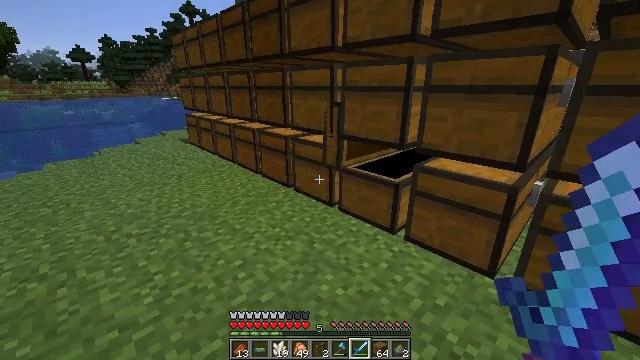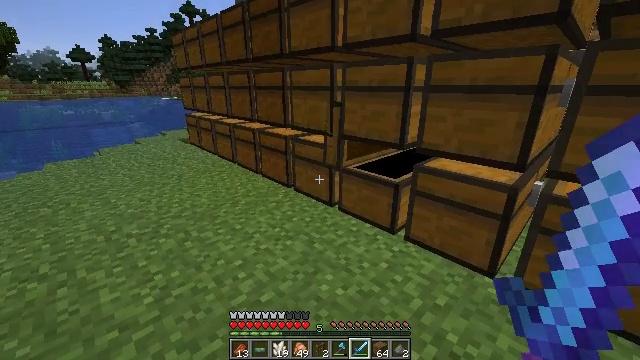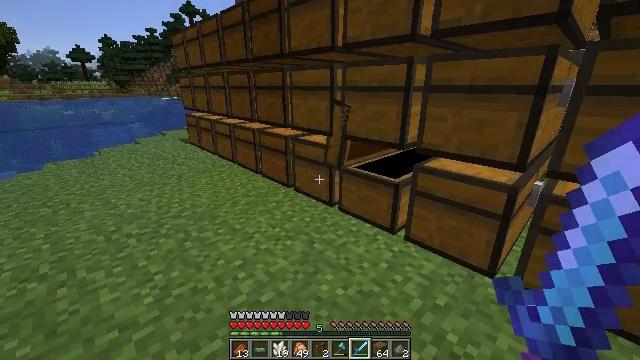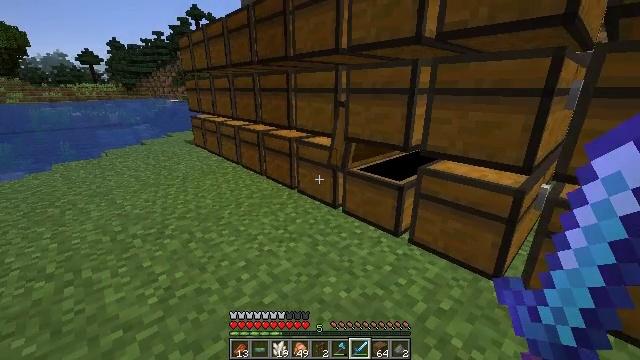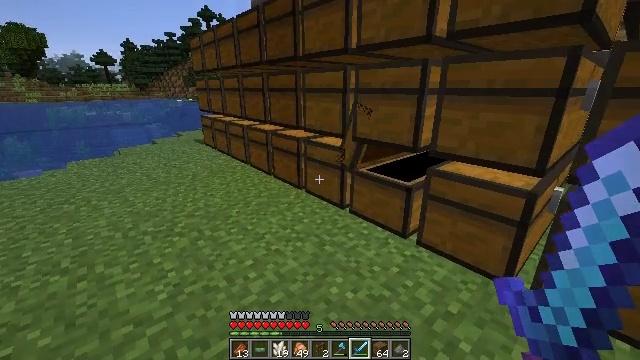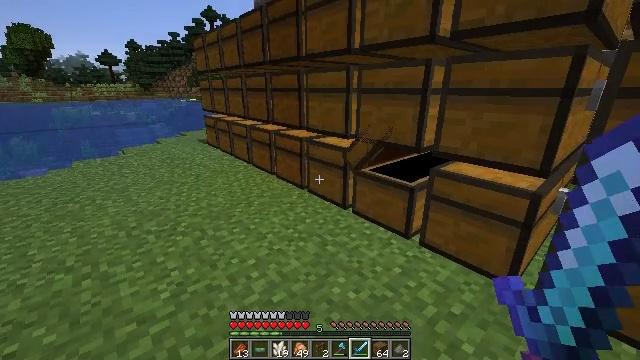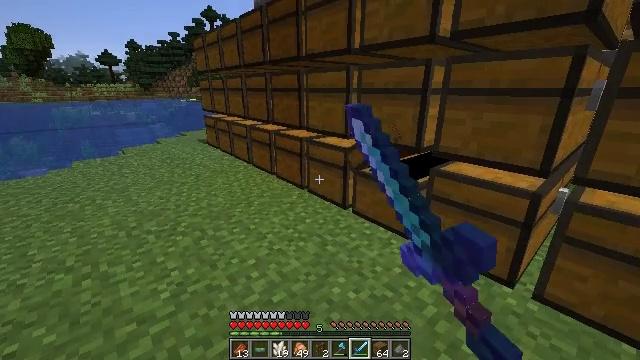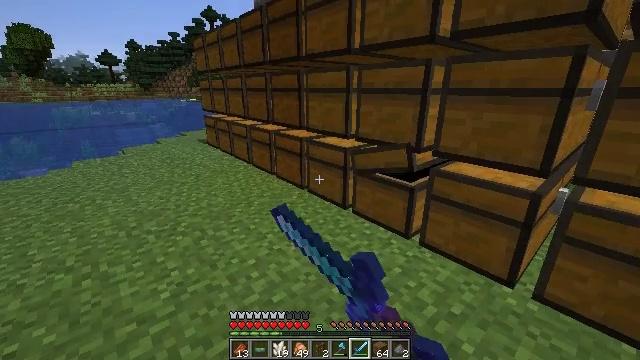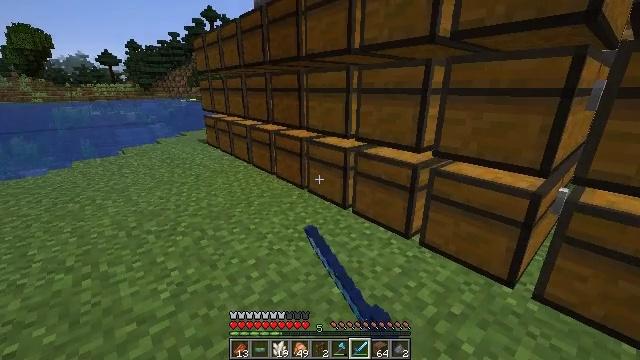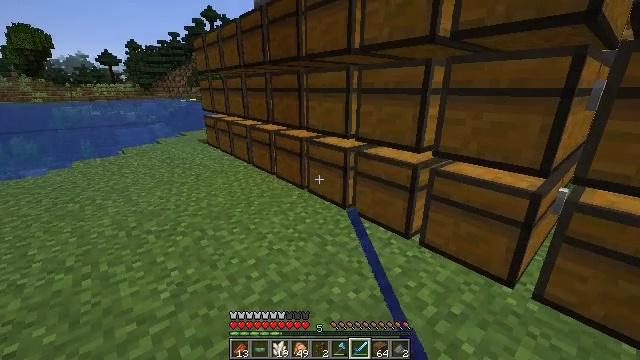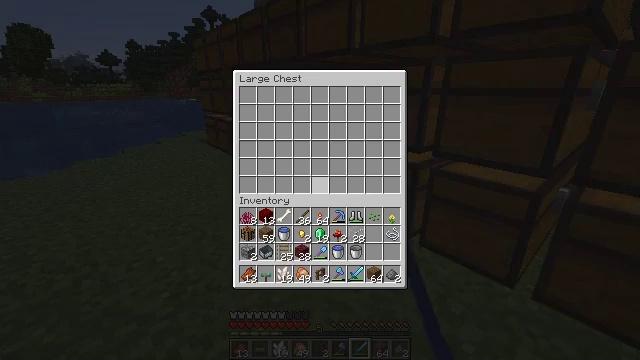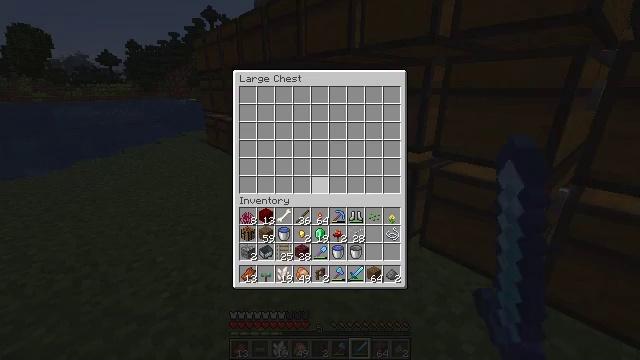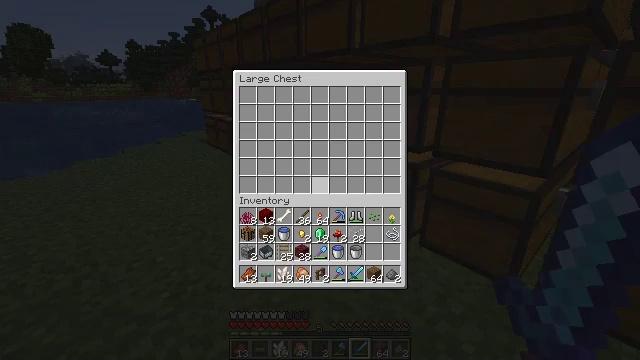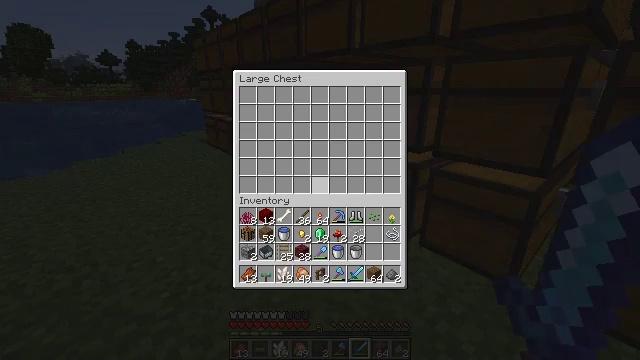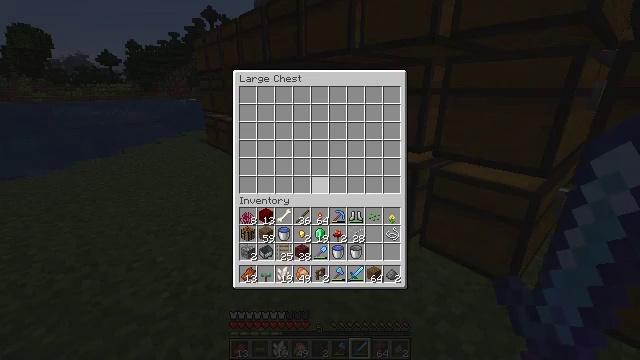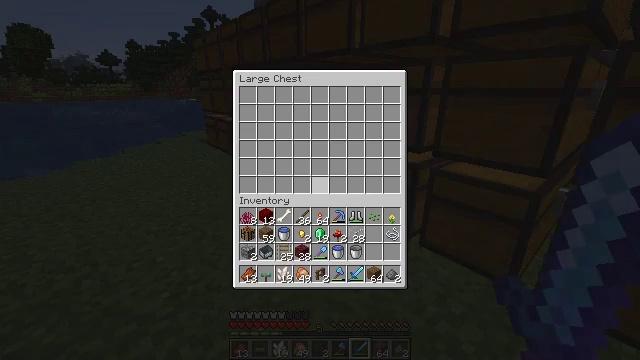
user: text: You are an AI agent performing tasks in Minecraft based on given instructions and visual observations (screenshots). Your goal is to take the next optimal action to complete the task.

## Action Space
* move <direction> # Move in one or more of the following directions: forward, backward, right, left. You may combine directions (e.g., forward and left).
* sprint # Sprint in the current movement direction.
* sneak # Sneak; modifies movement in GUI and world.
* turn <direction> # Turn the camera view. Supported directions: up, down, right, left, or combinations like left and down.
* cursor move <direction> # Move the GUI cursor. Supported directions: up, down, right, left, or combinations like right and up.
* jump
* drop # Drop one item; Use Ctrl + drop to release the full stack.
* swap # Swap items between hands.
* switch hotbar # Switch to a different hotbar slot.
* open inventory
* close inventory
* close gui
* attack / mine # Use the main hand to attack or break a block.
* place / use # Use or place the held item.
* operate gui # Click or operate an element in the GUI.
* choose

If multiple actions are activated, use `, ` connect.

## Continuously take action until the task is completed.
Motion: motion action
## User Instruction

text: Break the mature wheat plants.
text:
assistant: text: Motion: no_op
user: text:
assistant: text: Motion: no_op
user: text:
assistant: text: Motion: no_op
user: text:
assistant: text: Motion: turn left
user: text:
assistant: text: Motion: use / place
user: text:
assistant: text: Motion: use / place
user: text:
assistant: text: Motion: use / place
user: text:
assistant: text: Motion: use / place
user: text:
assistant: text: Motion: no_op
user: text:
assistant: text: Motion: open gui
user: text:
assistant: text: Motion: no_op
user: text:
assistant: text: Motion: no_op
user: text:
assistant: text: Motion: no_op
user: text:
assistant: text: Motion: no_op
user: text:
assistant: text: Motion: no_op
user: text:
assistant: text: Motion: no_op
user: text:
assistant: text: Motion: no_op
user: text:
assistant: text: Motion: no_op
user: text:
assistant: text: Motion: close gui
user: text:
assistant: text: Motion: turn left
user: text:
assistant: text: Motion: turn left
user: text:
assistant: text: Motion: no_op
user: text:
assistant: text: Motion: no_op
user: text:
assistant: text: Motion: no_op
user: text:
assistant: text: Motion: no_op
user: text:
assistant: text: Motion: no_op
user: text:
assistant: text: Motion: no_op
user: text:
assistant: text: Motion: use / place
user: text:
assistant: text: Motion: use / place
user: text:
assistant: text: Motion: use / place